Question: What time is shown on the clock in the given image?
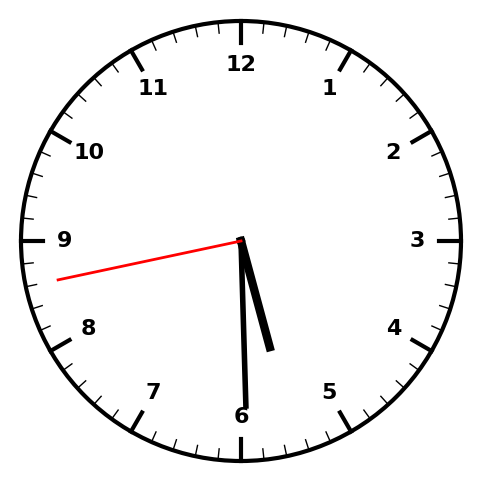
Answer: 05:29:43